Interaction volume radius: 5 \u00c5
Interaction volume height: 30 \u00c5
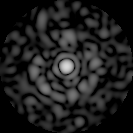
Disorder parameter: 0.886